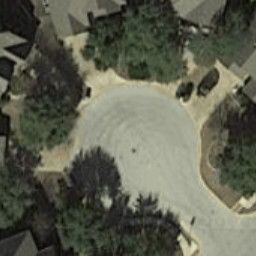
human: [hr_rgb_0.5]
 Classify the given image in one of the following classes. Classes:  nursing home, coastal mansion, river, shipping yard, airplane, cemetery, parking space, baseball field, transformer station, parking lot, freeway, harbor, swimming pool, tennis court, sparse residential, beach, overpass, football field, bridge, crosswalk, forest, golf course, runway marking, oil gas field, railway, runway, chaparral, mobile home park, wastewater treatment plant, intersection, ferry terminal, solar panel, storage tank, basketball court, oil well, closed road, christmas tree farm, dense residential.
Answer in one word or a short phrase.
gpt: closed road